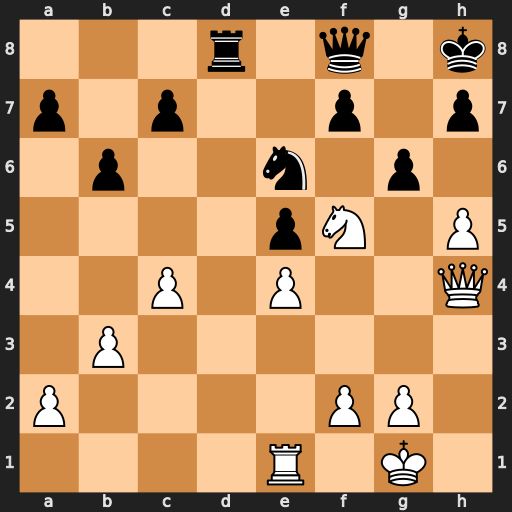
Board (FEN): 3r1q1k/p1p2p1p/1p2n1p1/4pN1P/2P1P2Q/1P6/P4PP1/4R1K1
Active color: w
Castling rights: -
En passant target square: -
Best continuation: Qf6+ Kg8 Ne7+ Qxe7 Qxe7